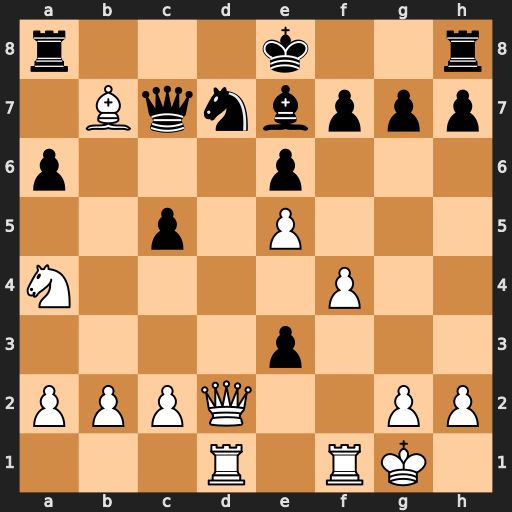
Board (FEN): r3k2r/1Bqnbppp/p3p3/2p1P3/N4P2/4p3/PPPQ2PP/3R1RK1
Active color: w
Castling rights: kq
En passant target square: -
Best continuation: Qxd7+ Qxd7 Rxd7